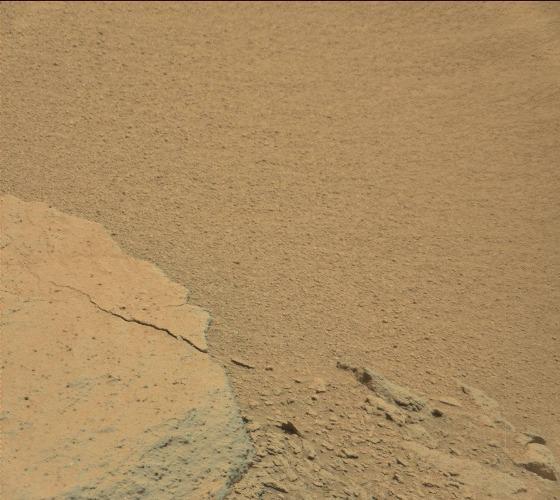
Terrain classes present: Bedrock, Gravel / Sand / Soil, Rock